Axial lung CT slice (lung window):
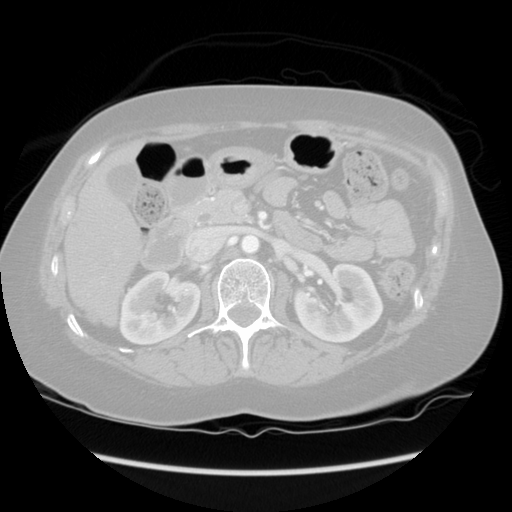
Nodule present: no